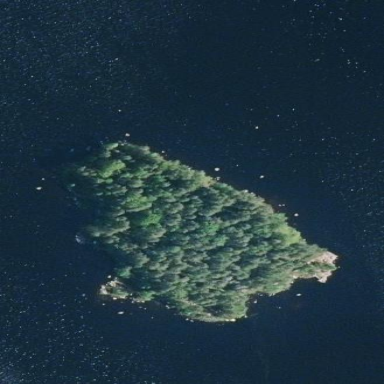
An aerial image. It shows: Island.